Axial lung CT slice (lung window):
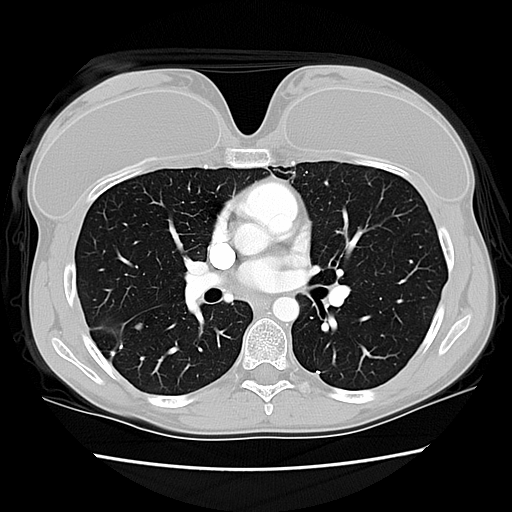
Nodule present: yes
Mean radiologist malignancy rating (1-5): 1.75